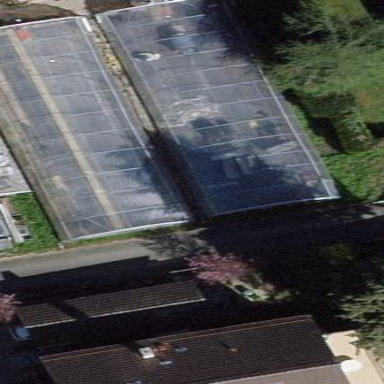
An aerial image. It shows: Greenhouse.